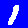
Digit: 1